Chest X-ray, AP view. Patient: 27 years old, sex M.
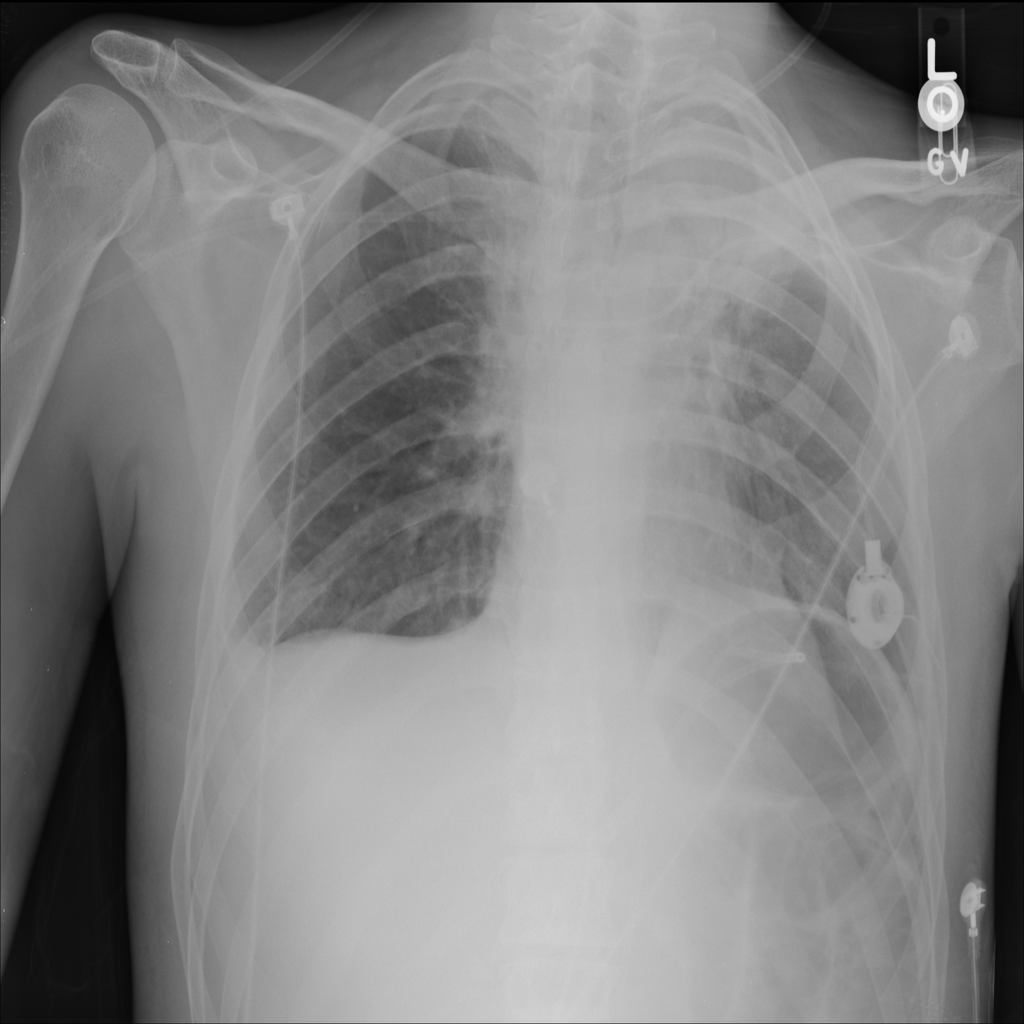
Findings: Atelectasis, Effusion, Fibrosis